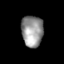
Tissue: skin
Cell type: Others
Senescence score: 0.6842
Nuclear area (px): 664
Mean DAPI intensity: 149.172